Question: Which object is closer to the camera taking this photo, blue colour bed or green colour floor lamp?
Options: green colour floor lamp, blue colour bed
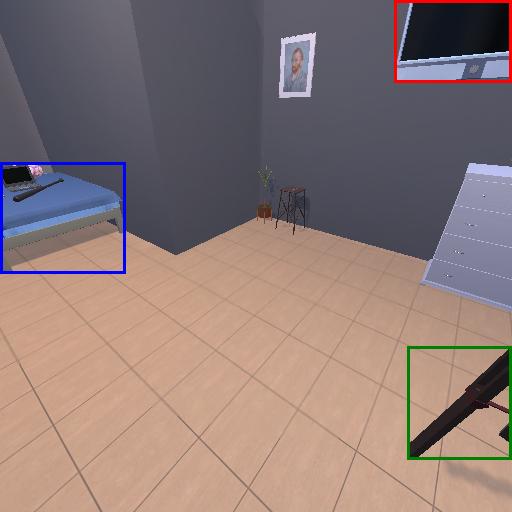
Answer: green colour floor lamp